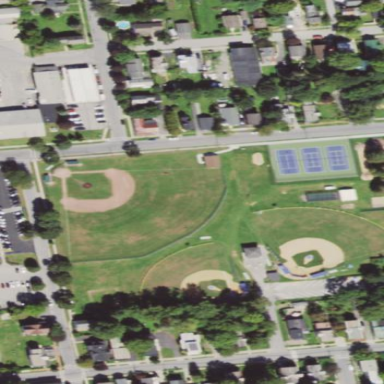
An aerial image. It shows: Baseball pitch for leisure land.